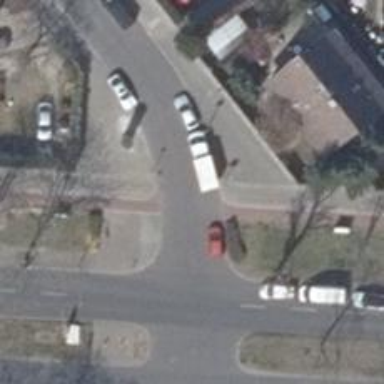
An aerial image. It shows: Unmarked crossing on the road.